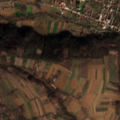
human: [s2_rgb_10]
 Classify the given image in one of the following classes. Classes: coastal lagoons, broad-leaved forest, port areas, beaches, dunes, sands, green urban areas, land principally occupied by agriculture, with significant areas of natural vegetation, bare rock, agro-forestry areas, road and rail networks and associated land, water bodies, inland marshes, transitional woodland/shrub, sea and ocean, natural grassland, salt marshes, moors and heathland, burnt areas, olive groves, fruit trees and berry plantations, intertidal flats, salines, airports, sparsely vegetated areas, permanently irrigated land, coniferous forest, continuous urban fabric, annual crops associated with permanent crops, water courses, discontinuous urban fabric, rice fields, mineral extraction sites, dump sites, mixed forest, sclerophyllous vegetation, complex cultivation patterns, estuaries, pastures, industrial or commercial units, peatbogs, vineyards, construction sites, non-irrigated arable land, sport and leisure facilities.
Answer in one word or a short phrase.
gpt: discontinuous urban fabric, non-irrigated arable land, complex cultivation patterns, land principally occupied by agriculture, with significant areas of natural vegetation, broad-leaved forest